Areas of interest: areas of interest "Medical"
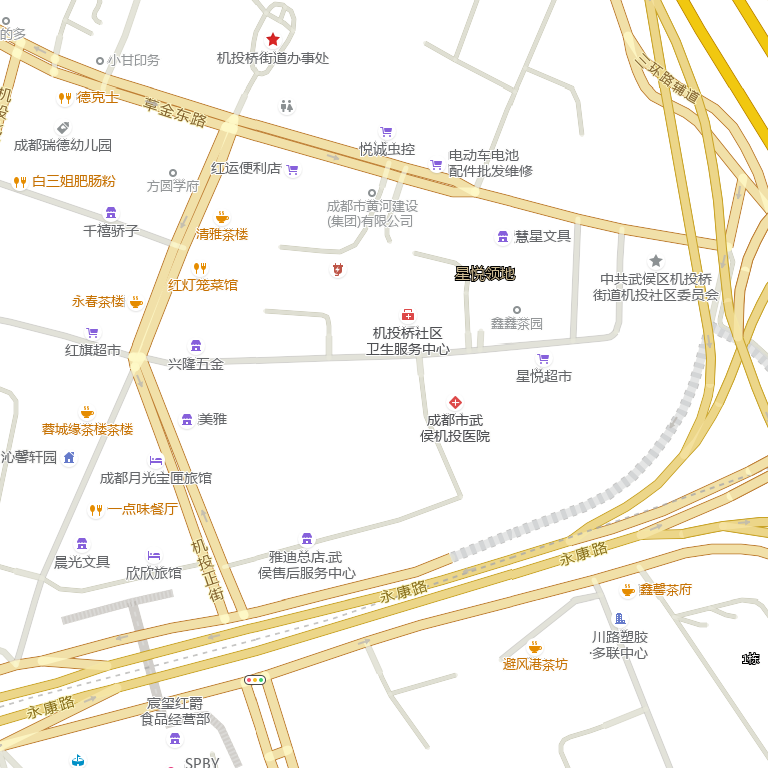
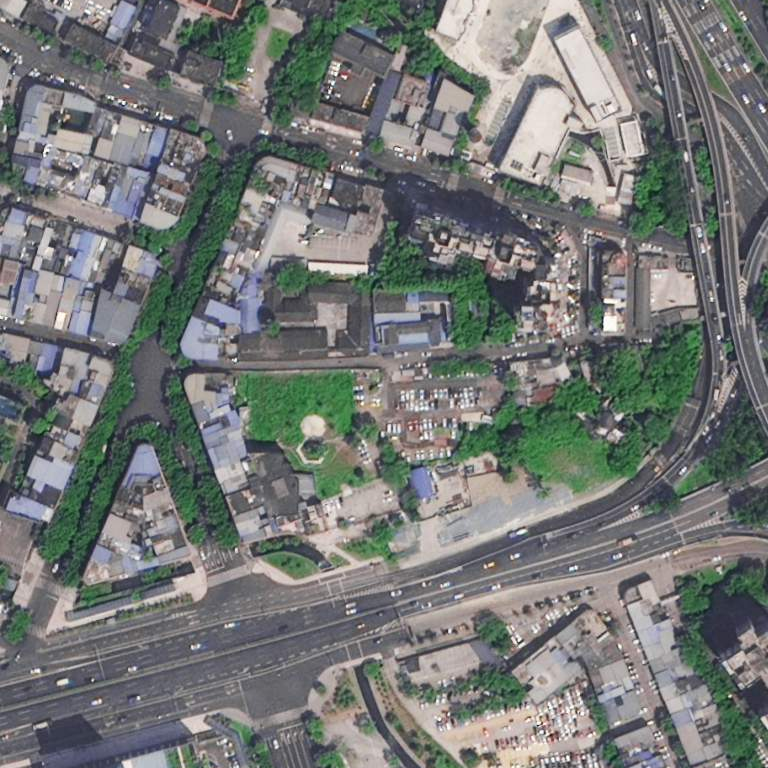